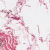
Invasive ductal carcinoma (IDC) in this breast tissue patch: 0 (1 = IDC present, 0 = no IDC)